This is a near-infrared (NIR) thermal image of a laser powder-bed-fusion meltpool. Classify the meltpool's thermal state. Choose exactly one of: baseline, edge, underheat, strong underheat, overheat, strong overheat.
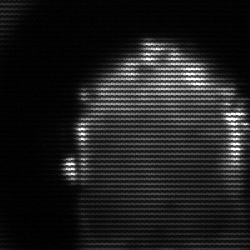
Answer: baseline